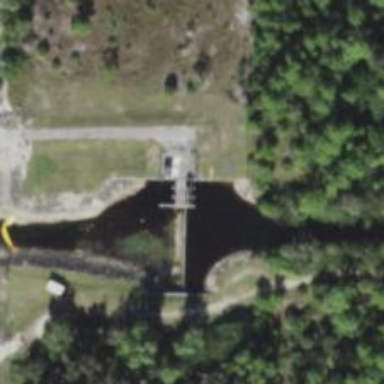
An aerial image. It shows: Lock gate along waterway.